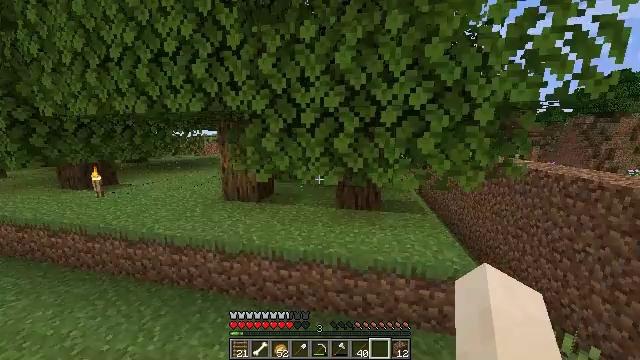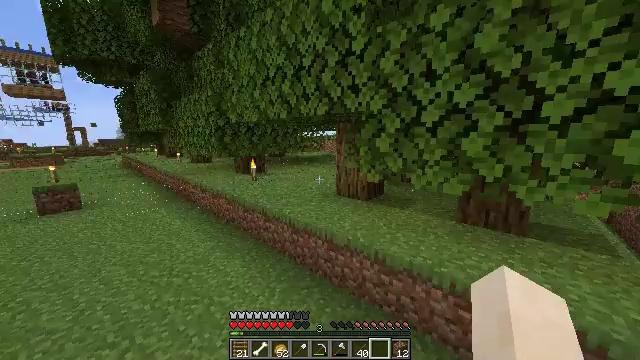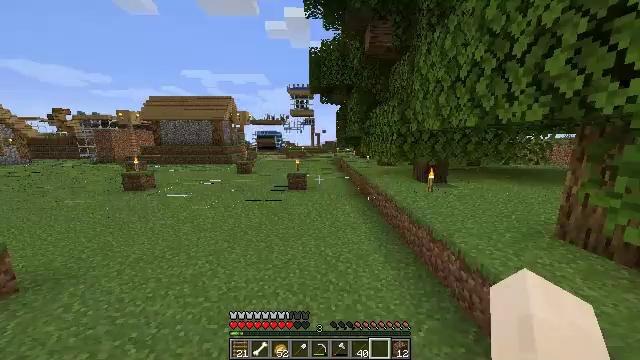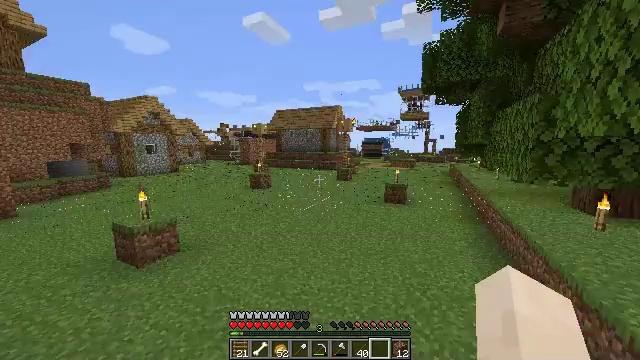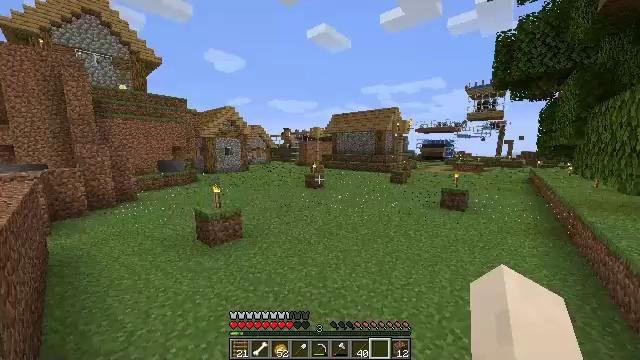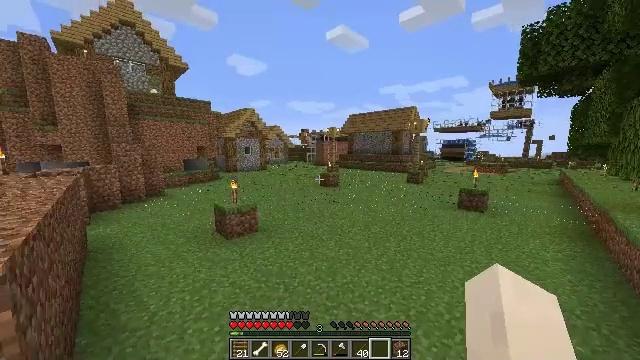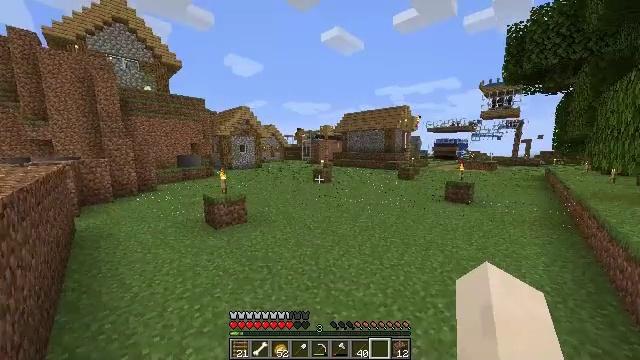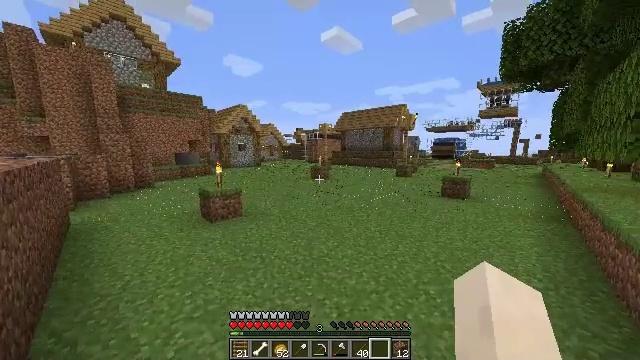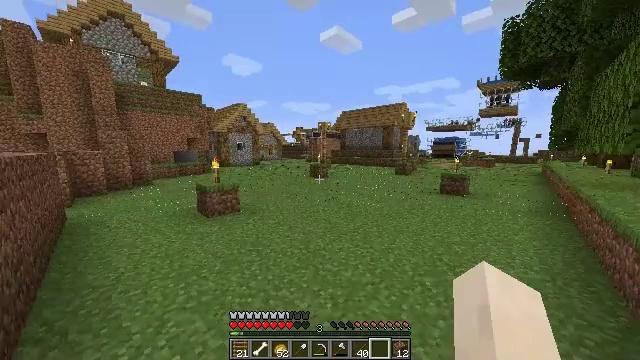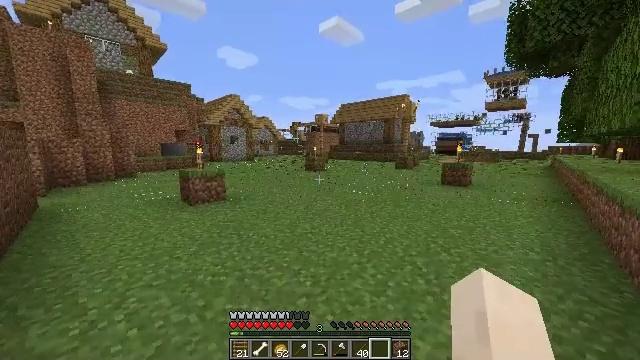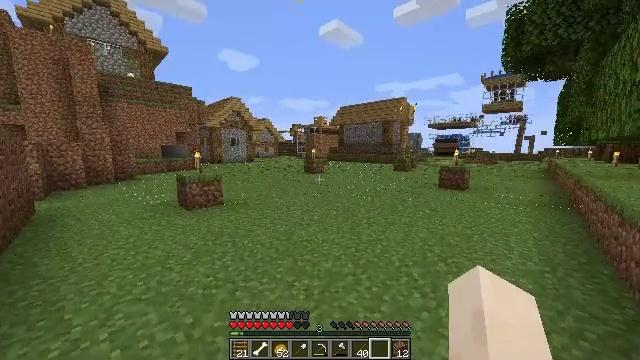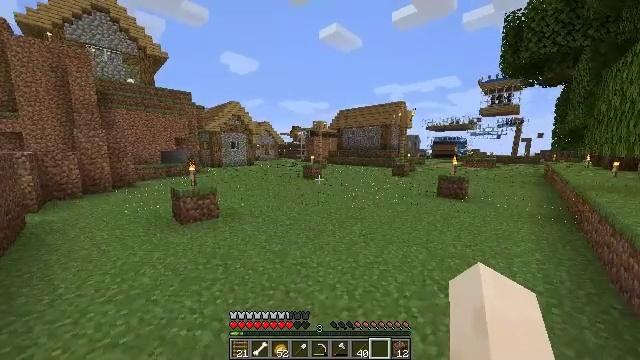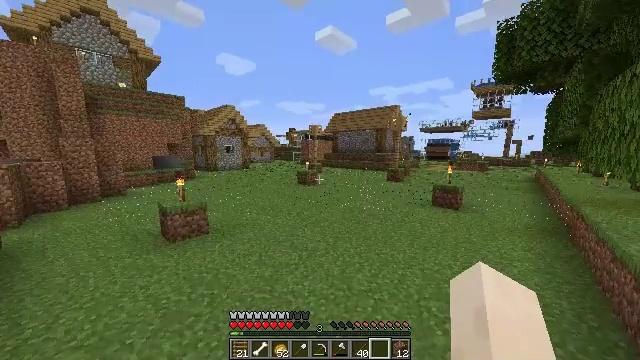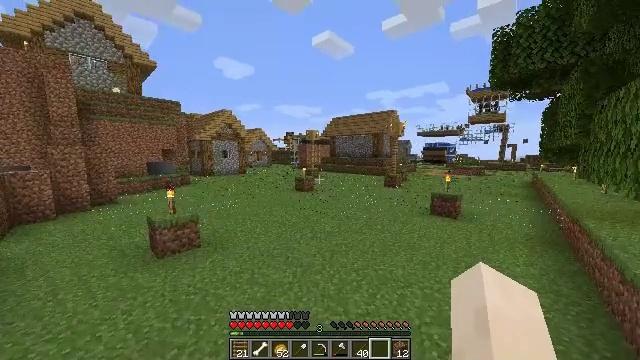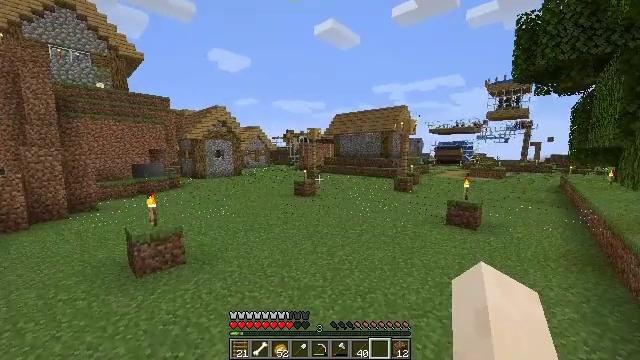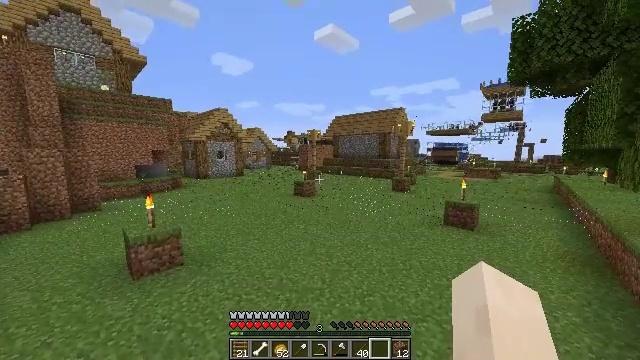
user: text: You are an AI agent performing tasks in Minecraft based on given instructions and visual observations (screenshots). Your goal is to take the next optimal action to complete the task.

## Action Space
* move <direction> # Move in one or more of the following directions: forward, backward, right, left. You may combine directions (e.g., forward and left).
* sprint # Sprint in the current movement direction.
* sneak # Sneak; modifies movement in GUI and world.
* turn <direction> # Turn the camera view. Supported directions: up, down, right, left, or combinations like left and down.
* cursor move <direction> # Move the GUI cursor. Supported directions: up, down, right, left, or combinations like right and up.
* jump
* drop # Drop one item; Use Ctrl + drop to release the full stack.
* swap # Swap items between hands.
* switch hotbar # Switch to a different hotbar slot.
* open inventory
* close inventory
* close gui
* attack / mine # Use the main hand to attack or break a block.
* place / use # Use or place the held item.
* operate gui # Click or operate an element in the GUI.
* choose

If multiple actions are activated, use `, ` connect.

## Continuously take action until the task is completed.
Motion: motion action
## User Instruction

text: Make the polished andesite on a crafting table.
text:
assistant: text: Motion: move forward, turn left, jump
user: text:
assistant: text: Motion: move forward, turn left, jump
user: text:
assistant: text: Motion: move forward, turn left and up, jump
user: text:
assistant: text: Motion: move forward, turn left, jump
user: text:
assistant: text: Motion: move forward, sprint, turn left, jump
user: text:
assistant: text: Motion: move forward, sprint, jump
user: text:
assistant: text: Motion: move forward, sprint, jump
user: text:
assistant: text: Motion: move forward, jump
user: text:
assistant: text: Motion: move forward, jump
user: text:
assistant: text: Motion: move forward, jump
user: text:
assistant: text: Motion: move forward, sprint, jump
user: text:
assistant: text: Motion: move forward, sprint, turn right, jump
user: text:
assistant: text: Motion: move forward, sprint, jump
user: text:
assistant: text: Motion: move forward, sprint, jump
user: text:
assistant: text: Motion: move forward, jump
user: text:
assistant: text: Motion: move forward, jump
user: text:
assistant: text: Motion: move forward, jump
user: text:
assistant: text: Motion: move forward, jump
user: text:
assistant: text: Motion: move forward, jump
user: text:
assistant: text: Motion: move forward, jump
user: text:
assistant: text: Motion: move forward, sprint, jump
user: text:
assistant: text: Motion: move forward, sprint, jump
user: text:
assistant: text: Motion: move forward, sprint, jump
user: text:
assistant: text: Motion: move forward, jump
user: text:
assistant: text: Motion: move forward, jump
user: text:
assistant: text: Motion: move forward, jump
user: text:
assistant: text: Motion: move forward, turn right, jump
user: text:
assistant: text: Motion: move forward, turn right and down, jump
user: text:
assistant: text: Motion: move forward, turn right and down, jump
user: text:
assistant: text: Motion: move forward, sprint, turn right and down, jump